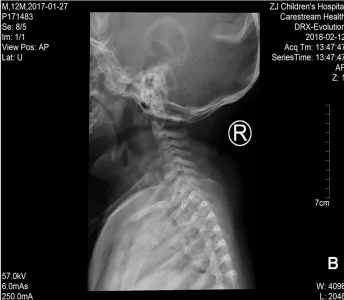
The magnetic resonance imaging (MRI) and X-ray images of the Coffin-Lowry syndrome case. Cervical and spinal canal X-ray photographs.
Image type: radiology (x_ray)